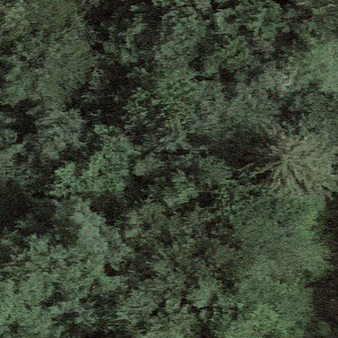
Label: other